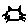
Label: cat